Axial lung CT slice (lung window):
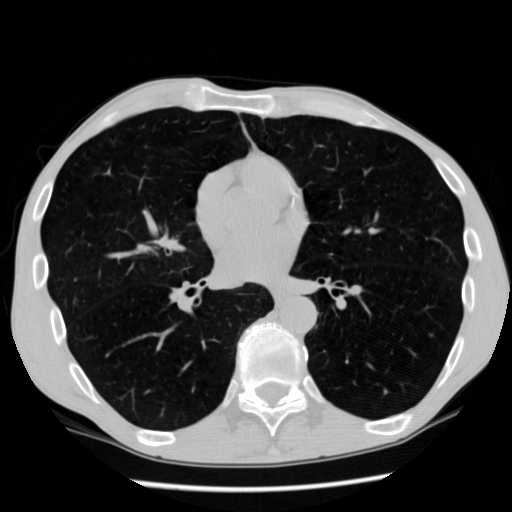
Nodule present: no